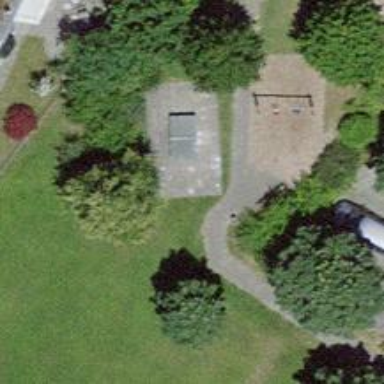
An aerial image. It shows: Pitch for leisure activities.